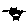
Label: cat